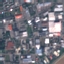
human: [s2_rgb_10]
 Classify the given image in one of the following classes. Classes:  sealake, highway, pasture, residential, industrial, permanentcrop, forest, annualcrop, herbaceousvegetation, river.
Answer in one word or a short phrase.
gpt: Industrial